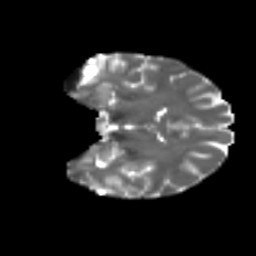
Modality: T2w
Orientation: coronal
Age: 36
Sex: male
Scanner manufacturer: ge
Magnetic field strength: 3 T
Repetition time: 7.8 s
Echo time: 0.0606 s